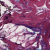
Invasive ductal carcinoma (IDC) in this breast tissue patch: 0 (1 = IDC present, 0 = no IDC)